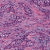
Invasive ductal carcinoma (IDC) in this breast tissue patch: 1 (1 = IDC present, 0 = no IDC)